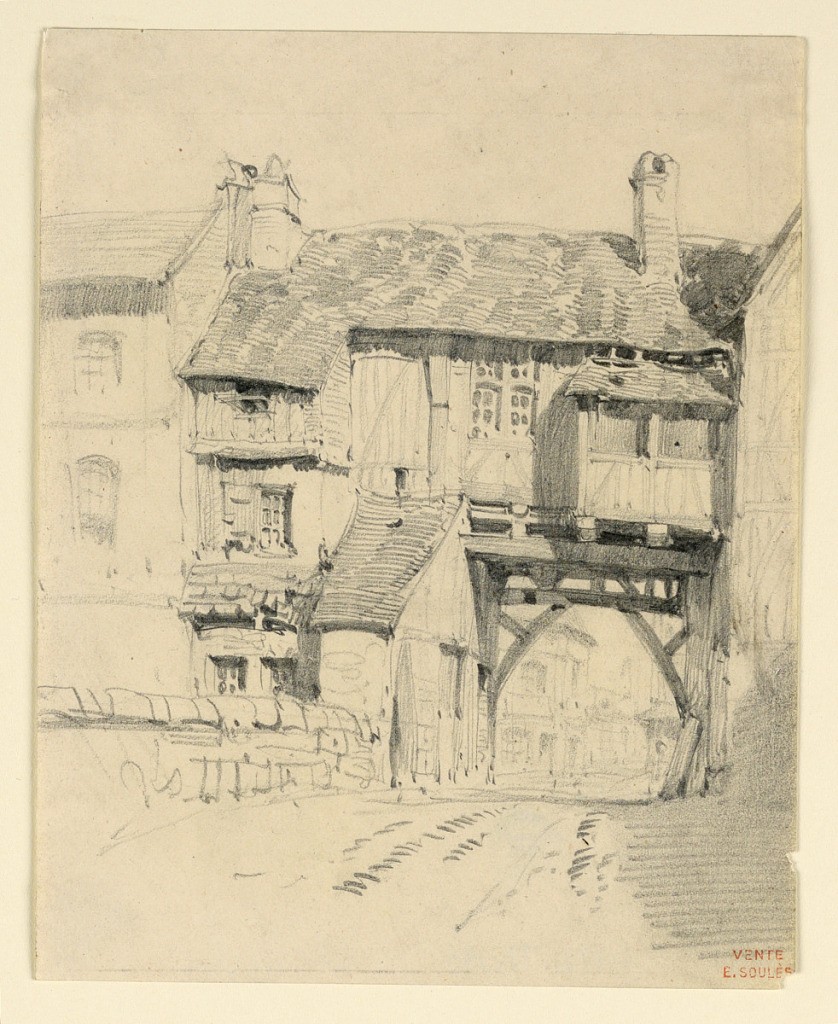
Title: A Street in Trouville
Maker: Eugène Edouard Soulès, French, 1811–1876
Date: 1840–1860
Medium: Graphite, black crayon on paper
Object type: Drawing
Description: A street leads through one of the old gates opening into the city.